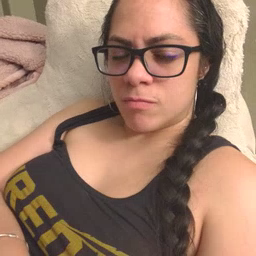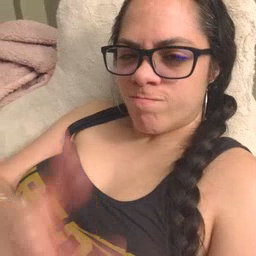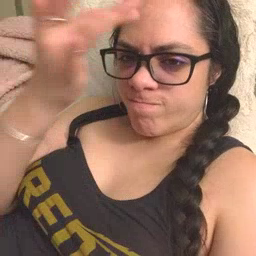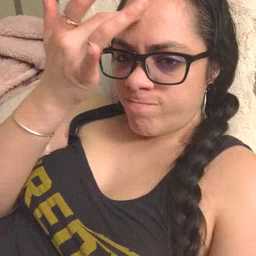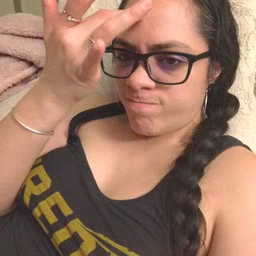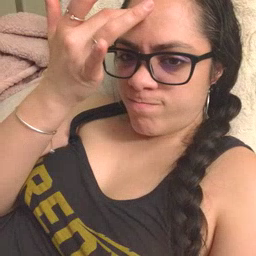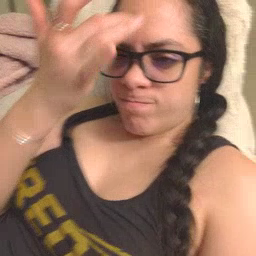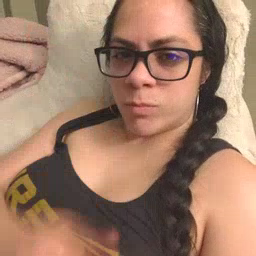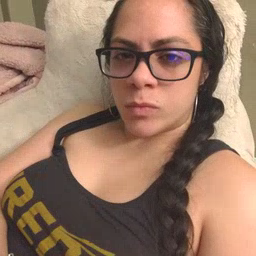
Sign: sick